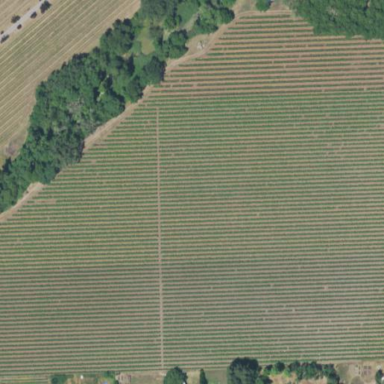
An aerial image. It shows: Vineyard growing grapes.